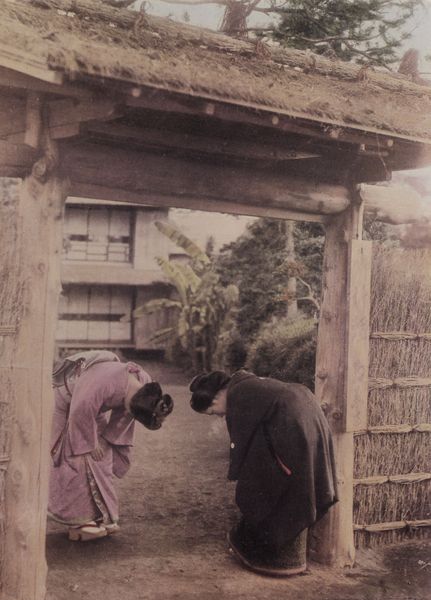
Titel: Japanische Begrüßungszeremonie
Künstler: Japanischer Photograph
Standort: Hannover
Institution: Sammlung Ludwig Hoerner
Schlagwörter: blau, blätter, laub, bäume, frauen, grün, sand, braun, damen, holz, dach, erde, boden, rosa, garten, japan, tor, foto, fotografie, eingang, geisha, koloriert, beugen, begrüssung, verbeugung, grüssen, fernost, helb, geishas, fernorst